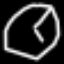
Label: clock